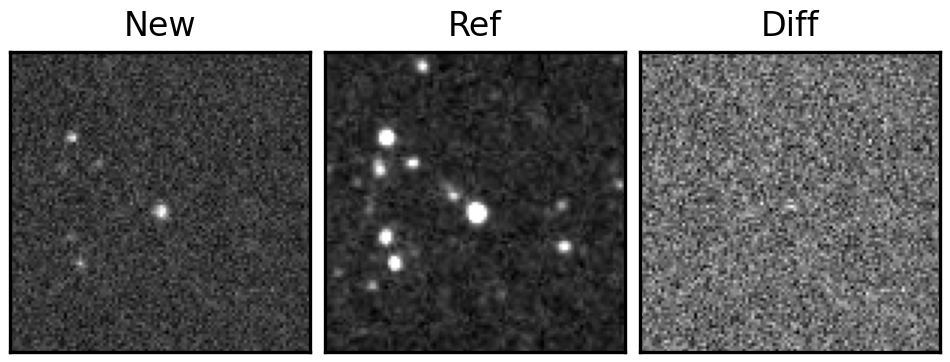
Label: real